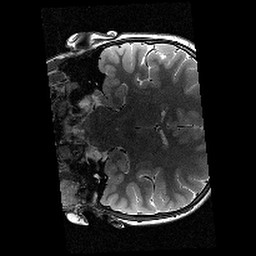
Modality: T2w
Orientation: coronal
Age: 11
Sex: female
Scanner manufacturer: siemens
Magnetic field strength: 3 T
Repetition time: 9.23 s
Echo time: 0.067 s